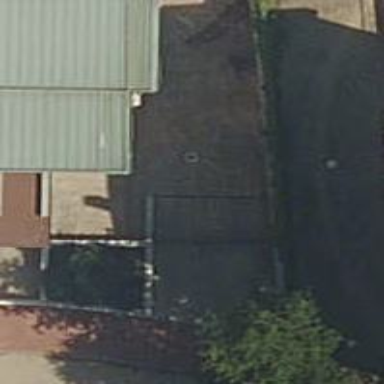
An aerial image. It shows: Gate.